Field crop: tomato
Growth stage: 2
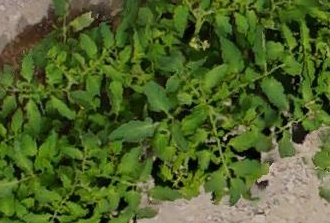
Species: tomato